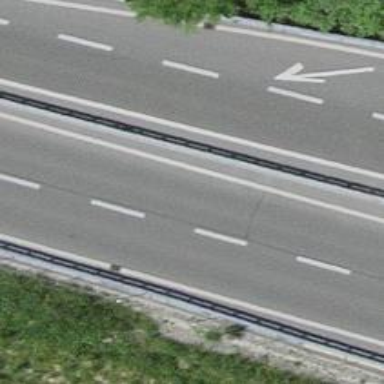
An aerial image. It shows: Asphalt motorway.